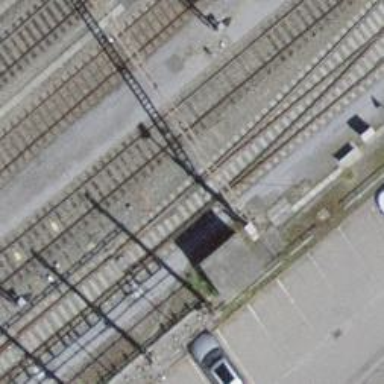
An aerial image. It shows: Disused railway siding with one track.